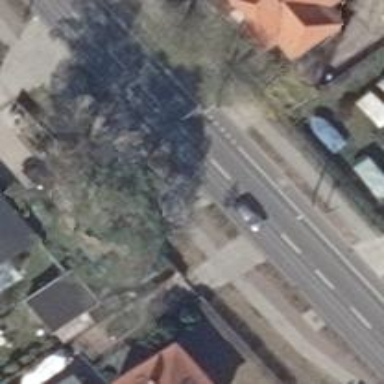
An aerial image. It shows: Tertiary road with asphalt surface. There are separate sidewalks on both sides and cycleway on the right side with asphalt surface.